Interaction volume radius: 5 \u00c5
Interaction volume height: 10 \u00c5
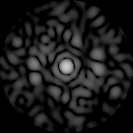
Disorder parameter: 0.8688